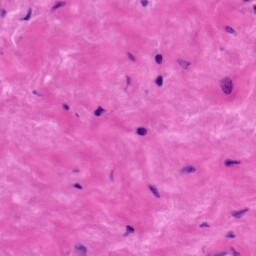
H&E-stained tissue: Tonsil